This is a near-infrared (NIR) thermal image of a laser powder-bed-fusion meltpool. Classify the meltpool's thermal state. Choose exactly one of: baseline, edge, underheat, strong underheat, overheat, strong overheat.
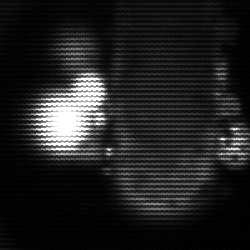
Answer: strong underheat